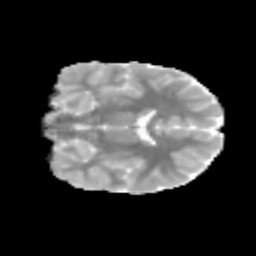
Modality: MD
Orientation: coronal
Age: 11
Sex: male
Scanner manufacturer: siemens
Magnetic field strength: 3 T
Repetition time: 3.8 s
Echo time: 0.07 s